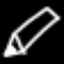
Label: pencil